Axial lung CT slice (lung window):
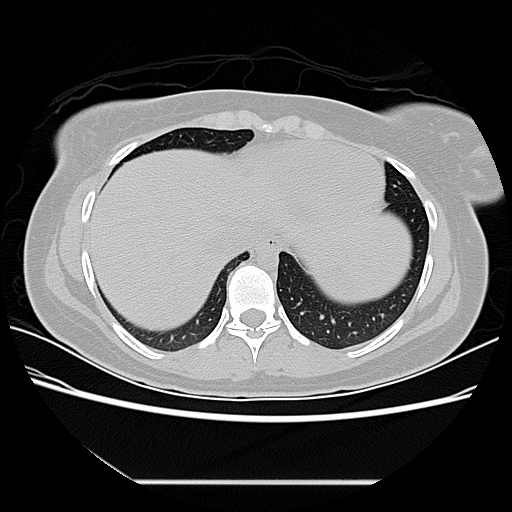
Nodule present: no